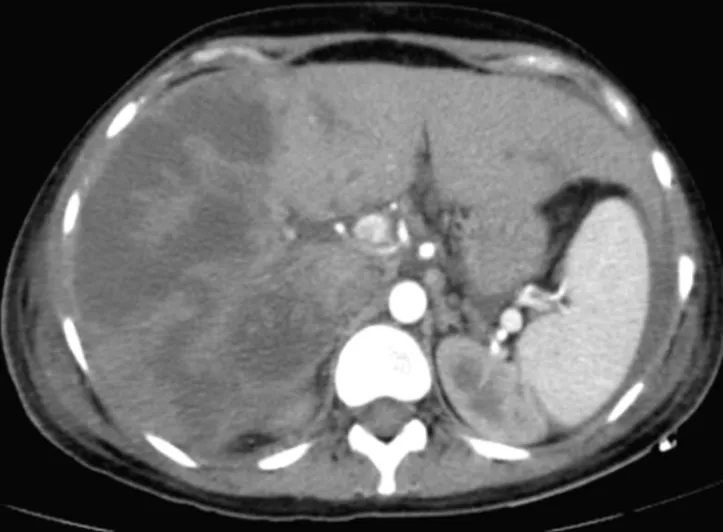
contrast-enhanced CT of the abdomen showed the damaged areas were persisted on the 15th days after admission.
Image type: radiology (ct)